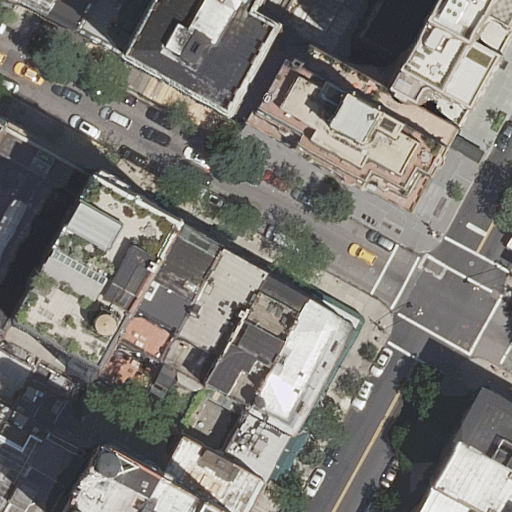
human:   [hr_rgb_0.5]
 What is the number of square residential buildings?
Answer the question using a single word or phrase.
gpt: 0

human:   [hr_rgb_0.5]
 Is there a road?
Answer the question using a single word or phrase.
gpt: yes

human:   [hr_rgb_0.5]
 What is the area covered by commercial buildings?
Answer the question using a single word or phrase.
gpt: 0m2

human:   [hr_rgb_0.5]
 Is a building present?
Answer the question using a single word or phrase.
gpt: yes

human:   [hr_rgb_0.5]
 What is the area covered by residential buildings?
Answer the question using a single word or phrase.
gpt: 5471m2

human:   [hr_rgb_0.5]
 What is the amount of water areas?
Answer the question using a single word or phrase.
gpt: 0

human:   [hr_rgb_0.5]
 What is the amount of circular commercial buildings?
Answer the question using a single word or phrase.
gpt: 0

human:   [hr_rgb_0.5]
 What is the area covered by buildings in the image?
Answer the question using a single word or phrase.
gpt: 5471m2

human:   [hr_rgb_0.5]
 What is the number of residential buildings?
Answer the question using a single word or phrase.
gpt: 26

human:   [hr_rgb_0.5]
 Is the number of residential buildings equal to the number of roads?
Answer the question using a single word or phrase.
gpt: no

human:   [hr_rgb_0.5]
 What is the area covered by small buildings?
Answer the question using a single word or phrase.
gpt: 358m2

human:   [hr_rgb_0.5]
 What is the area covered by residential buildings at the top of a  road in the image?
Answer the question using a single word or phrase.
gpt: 3625m2

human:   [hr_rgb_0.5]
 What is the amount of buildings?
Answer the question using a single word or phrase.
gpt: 26

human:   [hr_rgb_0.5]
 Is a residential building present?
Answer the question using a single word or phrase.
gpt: yes

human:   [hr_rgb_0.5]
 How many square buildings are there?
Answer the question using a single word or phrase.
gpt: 0

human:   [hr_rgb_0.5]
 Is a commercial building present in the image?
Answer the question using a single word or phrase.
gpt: no

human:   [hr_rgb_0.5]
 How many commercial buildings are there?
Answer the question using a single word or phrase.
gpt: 0

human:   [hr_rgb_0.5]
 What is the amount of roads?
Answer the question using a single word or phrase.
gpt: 3

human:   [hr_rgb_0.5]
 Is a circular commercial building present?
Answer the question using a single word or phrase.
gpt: no

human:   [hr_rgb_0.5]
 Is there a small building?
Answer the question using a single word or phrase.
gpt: yes

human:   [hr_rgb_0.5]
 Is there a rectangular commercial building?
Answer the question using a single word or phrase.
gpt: no

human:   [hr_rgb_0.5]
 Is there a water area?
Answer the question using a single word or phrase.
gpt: no

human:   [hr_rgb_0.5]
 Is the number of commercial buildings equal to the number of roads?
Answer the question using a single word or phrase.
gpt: no

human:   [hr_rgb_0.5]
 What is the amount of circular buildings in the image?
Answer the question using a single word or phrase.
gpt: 0

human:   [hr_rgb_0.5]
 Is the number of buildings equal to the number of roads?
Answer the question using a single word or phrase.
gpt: no

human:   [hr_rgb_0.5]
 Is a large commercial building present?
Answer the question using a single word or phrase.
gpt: no

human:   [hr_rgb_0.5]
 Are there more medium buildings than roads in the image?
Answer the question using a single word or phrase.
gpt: yes

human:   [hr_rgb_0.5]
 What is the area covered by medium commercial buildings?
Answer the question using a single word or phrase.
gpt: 0m2

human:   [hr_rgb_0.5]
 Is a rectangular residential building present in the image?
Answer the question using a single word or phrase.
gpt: yes

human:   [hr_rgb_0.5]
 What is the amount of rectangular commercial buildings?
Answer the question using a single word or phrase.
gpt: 0

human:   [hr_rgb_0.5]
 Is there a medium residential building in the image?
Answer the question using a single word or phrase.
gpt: yes

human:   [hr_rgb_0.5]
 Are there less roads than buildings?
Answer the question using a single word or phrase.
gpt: yes

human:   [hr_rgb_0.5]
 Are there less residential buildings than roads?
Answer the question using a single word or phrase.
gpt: no

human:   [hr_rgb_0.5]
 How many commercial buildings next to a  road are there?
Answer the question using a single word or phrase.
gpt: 0

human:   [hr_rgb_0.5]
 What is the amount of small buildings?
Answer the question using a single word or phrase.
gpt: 10

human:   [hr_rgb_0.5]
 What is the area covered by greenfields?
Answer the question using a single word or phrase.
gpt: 0m2

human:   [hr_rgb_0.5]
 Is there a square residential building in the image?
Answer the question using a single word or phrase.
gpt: no

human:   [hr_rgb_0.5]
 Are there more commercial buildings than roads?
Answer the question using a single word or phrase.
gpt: no

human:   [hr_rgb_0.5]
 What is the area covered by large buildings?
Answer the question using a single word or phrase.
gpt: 1423m2

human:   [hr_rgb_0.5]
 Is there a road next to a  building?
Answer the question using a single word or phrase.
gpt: yes

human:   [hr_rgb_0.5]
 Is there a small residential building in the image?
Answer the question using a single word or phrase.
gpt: yes

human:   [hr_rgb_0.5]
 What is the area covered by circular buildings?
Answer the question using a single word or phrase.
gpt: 0m2

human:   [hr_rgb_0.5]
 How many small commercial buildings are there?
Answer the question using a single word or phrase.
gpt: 0

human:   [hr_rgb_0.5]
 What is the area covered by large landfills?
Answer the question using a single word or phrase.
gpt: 0m2

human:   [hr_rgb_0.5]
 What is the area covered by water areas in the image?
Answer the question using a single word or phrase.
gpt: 0m2

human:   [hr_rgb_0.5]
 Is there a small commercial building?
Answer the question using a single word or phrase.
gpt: no

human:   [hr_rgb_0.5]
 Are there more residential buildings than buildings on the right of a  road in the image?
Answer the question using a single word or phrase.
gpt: yes

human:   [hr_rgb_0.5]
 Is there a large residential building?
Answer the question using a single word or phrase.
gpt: yes

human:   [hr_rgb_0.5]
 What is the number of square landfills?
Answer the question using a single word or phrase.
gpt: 0

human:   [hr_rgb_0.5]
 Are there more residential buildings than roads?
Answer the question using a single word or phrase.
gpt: yes

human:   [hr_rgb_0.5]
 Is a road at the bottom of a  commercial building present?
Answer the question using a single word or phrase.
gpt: no

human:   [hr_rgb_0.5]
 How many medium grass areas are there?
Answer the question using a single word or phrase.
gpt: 0

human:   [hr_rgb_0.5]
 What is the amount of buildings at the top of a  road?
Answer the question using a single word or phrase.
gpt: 16

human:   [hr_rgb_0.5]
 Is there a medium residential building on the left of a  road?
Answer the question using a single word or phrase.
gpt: yes

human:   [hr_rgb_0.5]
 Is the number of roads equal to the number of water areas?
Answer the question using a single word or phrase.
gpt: no

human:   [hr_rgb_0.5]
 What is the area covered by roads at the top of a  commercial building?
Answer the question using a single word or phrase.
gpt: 0m2

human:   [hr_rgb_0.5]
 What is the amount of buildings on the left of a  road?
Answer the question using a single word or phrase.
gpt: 22

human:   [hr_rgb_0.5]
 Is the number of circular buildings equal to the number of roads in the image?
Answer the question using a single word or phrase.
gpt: no

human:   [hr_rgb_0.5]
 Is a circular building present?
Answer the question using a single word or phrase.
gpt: no

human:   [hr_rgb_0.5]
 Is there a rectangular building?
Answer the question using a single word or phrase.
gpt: yes

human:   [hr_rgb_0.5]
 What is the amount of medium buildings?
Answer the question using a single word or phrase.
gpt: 14

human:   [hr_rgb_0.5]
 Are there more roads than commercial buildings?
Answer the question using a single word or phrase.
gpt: yes

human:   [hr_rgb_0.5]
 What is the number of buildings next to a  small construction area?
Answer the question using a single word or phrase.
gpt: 0

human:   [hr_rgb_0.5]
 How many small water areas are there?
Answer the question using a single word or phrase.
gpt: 0